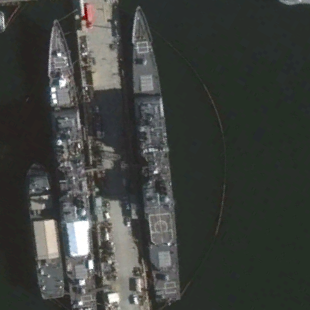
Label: cruiser